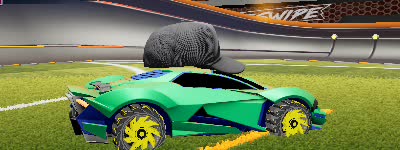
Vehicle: werewolf